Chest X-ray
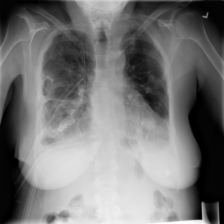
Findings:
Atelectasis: positive
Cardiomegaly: negative
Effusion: positive
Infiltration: negative
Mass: negative
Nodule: negative
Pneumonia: negative
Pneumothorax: negative
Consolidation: negative
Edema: negative
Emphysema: negative
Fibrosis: negative
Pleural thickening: negative
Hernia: negative